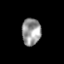
Tissue: skin
Cell type: Epithelial cells
Senescence score: 0.2588
Nuclear area (px): 506
Mean DAPI intensity: 150.532